Question: I am fairly new to making a GUI. I designed one for a project that I would like to have LCDs update as the data comes in from the Arduino. I am using pyqt5 to convert my Qtdesigner GUI. The trouble is I do not know how to link the incoming data to the GUI.
Currently I have a program that gathers all of the data I would like and it opens up the display that was created by Qtdesigner. In the picture I have attached the LCD that is selected is called: lcdNumber_4 in the object name.

'''
"""
SCSU DYNO GUI PROGRAM
created 10/20/2017
"""
import sys
import time
import serial
import serial.tools.list_ports
from PyQt5 import QtCore, QtGui, QtWidgets
from PyQt5.QtCore import QThread,QTimer
from PyQt5.QtWidgets import QMessageBox,QWidget
from DynoTest1 import Ui_DynoTest1
import csv
import numpy as np
import warnings
import serial
import serial.tools.list_ports
__author__ = 'Matt Munn'
class GetData(QThread):
def __init__(self):
QThread.__init__(self)
arduino_ports = [ # automatically searches for an Arduino and selects the port it's on
p.device
for p in serial.tools.list_ports.comports()
if 'Arduino' in p.description
]
if not arduino_ports:
raise IOError("No Arduino found - is it plugged in? If so, restart computer.")
if len(arduino_ports) > 1:
warnings.warn('Multiple Arduinos found - using the first')
self.ArduinoData = serial.Serial(arduino_ports[0], 9600, timeout = 1)
self.ArduinoData.close()
self.ArduinoData.open()
self.Arduino.flush()
self.Arduino.reset_input_buffer()
start_time=time.time()
Distance = 0.5 # This is how long the lever arm is in feet
def __del__(self): # part of the standard format of a QThread
self.wait()
def run(self): # also a required QThread function, the working part
while True:
while (Arduino.inWaiting()==0):
pass
try:
data = Arduino.readline()
dataarray = data.decode().rstrip().split(',')
Arduino.reset_input_buffer()
Force = round(float(dataarray[0]),3)
RPM = round(float (dataarray[1]),3)
Torque = round(Force * Distance,3)
HorsePower = round(Torque * RPM / 5252,3)
Run_Time = round(time.time()-start_time,3)
print (Force , 'Grams',"," , RPM ,'RPMs',"," ,Torque,"ft-lbs",",", HorsePower, "hp", Run_Time, "Time Elasped")
except (KeyboardInterrupt, SystemExit,IndexError,ValueError):
pass
class GUI(Ui_DynoTest1): # create GUI and functionality
def __init__(self):
self.MainWindow = QtWidgets.QWidget() # pull code from DynoTest1.py and initialize
self.setupUi(self.MainWindow)
def main(): # follow PYQT5 proper format for a GUI
app=QtWidgets.QApplication(sys.argv)
Dyno = GUI()
Dyno.MainWindow.show()
sys.exit(app.exec_())
# In[8]:
if __name__ == '__main__':
main()
'''
---
'''
# -*- coding: utf-8 -*-
# Form implementation generated from reading ui file 'dynotest1.ui'
#
# Created by: PyQt5 UI code generator 5.9
#
# WARNING! All changes made in this file will be lost!
from PyQt5 import QtCore, QtGui, QtWidgets
class Ui_DynoTest1(object):
def setupUi(self, DynoTest1):
DynoTest1.setObjectName("DynoTest1")
DynoTest1.resize(1001, 695)
self.verticalLayout_4 = QtWidgets.QVBoxLayout(DynoTest1)
self.verticalLayout_4.setObjectName("verticalLayout_4")
self.horizontalLayout_2 = QtWidgets.QHBoxLayout()
self.horizontalLayout_2.setObjectName("horizontalLayout_2")
self.horizontalLayout = QtWidgets.QHBoxLayout()
self.horizontalLayout.setObjectName("horizontalLayout")
self.verticalLayout_3 = QtWidgets.QVBoxLayout()
self.verticalLayout_3.setObjectName("verticalLayout_3")
self.gridLayout = QtWidgets.QGridLayout()
self.gridLayout.setObjectName("gridLayout")
self.pushButton_2 = QtWidgets.QPushButton(DynoTest1)
self.pushButton_2.setObjectName("pushButton_2")
self.gridLayout.addWidget(self.pushButton_2, 1, 0, 1, 1)
self.pushButton_4 = QtWidgets.QPushButton(DynoTest1)
self.pushButton_4.setObjectName("pushButton_4")
self.gridLayout.addWidget(self.pushButton_4, 1, 1, 1, 1)
self.pushButton_3 = QtWidgets.QPushButton(DynoTest1)
self.pushButton_3.setObjectName("pushButton_3")
self.gridLayout.addWidget(self.pushButton_3, 0, 1, 1, 1)
self.pushButton = QtWidgets.QPushButton(DynoTest1)
self.pushButton.setObjectName("pushButton")
self.gridLayout.addWidget(self.pushButton, 0, 0, 1, 1)
self.verticalLayout_3.addLayout(self.gridLayout)
self.label_3 = QtWidgets.QLabel(DynoTest1)
self.label_3.setObjectName("label_3")
self.verticalLayout_3.addWidget(self.label_3)
self.label_2 = QtWidgets.QLabel(DynoTest1)
self.label_2.setObjectName("label_2")
self.verticalLayout_3.addWidget(self.label_2)
self.label = QtWidgets.QLabel(DynoTest1)
self.label.setObjectName("label")
self.verticalLayout_3.addWidget(self.label)
self.horizontalLayout.addLayout(self.verticalLayout_3)
self.verticalLayout = QtWidgets.QVBoxLayout()
self.verticalLayout.setObjectName("verticalLayout")
self.label_5 = QtWidgets.QLabel(DynoTest1)
self.label_5.setObjectName("label_5")
self.verticalLayout.addWidget(self.label_5)
self.lcdNumber_4 = QtWidgets.QLCDNumber(DynoTest1)
self.lcdNumber_4.setObjectName("lcdNumber_4")
self.verticalLayout.addWidget(self.lcdNumber_4)
self.lcdNumber_5 = QtWidgets.QLCDNumber(DynoTest1)
self.lcdNumber_5.setObjectName("lcdNumber_5")
self.verticalLayout.addWidget(self.lcdNumber_5)
self.lcdNumber_6 = QtWidgets.QLCDNumber(DynoTest1)
self.lcdNumber_6.setObjectName("lcdNumber_6")
self.verticalLayout.addWidget(self.lcdNumber_6)
self.horizontalLayout.addLayout(self.verticalLayout)
self.verticalLayout_2 = QtWidgets.QVBoxLayout()
self.verticalLayout_2.setObjectName("verticalLayout_2")
self.label_6 = QtWidgets.QLabel(DynoTest1)
self.label_6.setObjectName("label_6")
self.verticalLayout_2.addWidget(self.label_6)
self.lcdNumber = QtWidgets.QLCDNumber(DynoTest1)
self.lcdNumber.setObjectName("lcdNumber")
self.verticalLayout_2.addWidget(self.lcdNumber)
self.lcdNumber_2 = QtWidgets.QLCDNumber(DynoTest1)
self.lcdNumber_2.setObjectName("lcdNumber_2")
self.verticalLayout_2.addWidget(self.lcdNumber_2)
self.lcdNumber_3 = QtWidgets.QLCDNumber(DynoTest1)
self.lcdNumber_3.setObjectName("lcdNumber_3")
self.verticalLayout_2.addWidget(self.lcdNumber_3)
self.horizontalLayout.addLayout(self.verticalLayout_2)
self.horizontalLayout_2.addLayout(self.horizontalLayout)
self.verticalLayout_5 = QtWidgets.QVBoxLayout()
self.verticalLayout_5.setObjectName("verticalLayout_5")
self.label_7 = QtWidgets.QLabel(DynoTest1)
self.label_7.setObjectName("label_7")
self.verticalLayout_5.addWidget(self.label_7)
self.lcdNumber_7 = QtWidgets.QLCDNumber(DynoTest1)
self.lcdNumber_7.setObjectName("lcdNumber_7")
self.verticalLayout_5.addWidget(self.lcdNumber_7)
self.horizontalLayout_2.addLayout(self.verticalLayout_5)
self.verticalLayout_4.addLayout(self.horizontalLayout_2)
self.graphicsView = QtWidgets.QGraphicsView(DynoTest1)
self.graphicsView.setStyleSheet("border-image: url(:/newPrefix/husky_head5.png);")
self.graphicsView.setObjectName("graphicsView")
self.verticalLayout_4.addWidget(self.graphicsView)
self.retranslateUi(DynoTest1)
QtCore.QMetaObject.connectSlotsByName(DynoTest1)
def retranslateUi(self, DynoTest1):
_translate = QtCore.QCoreApplication.translate
DynoTest1.setWindowTitle(_translate("DynoTest1", "DynoTest1"))
self.pushButton_2.setText(_translate("DynoTest1", "Pause"))
self.pushButton_4.setText(_translate("DynoTest1", "Print"))
self.pushButton_3.setText(_translate("DynoTest1", "Stop"))
self.pushButton.setText(_translate("DynoTest1", "Start"))
self.label_3.setText(_translate("DynoTest1", "<html><head/><body><p align="center"><span style=" font-size:18pt; font-weight:600;">RPMs</span></p></body></html>"))
self.label_2.setText(_translate("DynoTest1", "<html><head/><body><p align="center"><span style=" font-size:18pt; font-weight:600;">Torque (ft-lbs)</span></p></body></html>"))
self.label.setText(_translate("DynoTest1", "<html><head/><body><p align="center"><span style=" font-size:18pt; font-weight:600;">Horse Power</span></p></body></html>"))
self.label_5.setText(_translate("DynoTest1", "<html><head/><body><p align="center"><span style=" font-size:18pt; font-weight:600;">Now</span></p></body></html>"))
self.label_6.setText(_translate("DynoTest1", "<html><head/><body><p align="center"><span style=" font-size:18pt; font-weight:600;">Max</span></p></body></html>"))
self.label_7.setText(_translate("DynoTest1", "<html><head/><body><p align="center"><span style=" font-size:18pt; font-weight:600;">Run Time</span></p></body></html>"))
import Resource_rc
'''
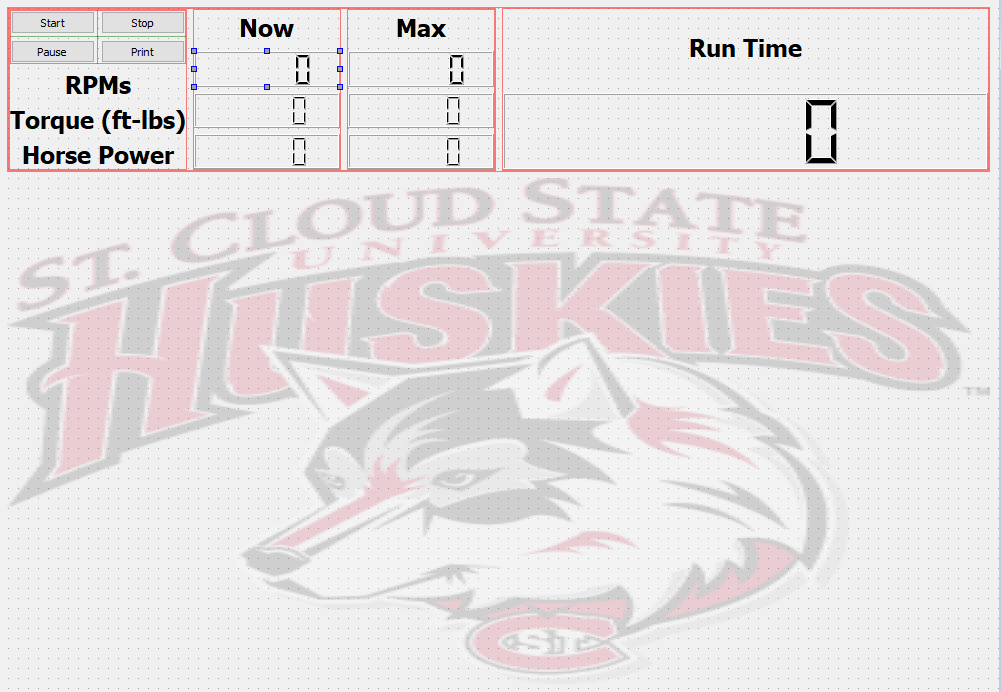
Answer: For the correct operation I have modified the name of some variables because they do not match their use. In order to send information between elements of 'PyQt' it is advisable to use signals and slots, for this you must create a signal in 'QThread' that sends the information that is required to be displayed in the GUI for this we use 'pyqtSignal()' where we indicate the types of parameters that go to send.
'''
class GetData(QThread):
dataChanged = pyqtSignal(float, float, float, float)
Distance = 0.5
def __init__(self, parent=None):
QThread.__init__(self, parent)
arduino_ports = [ # automatically searches for an Arduino and selects the port it's on
p.device
for p in serial.tools.list_ports.comports()
if 'Arduino' in p.description
]
if not arduino_ports:
raise IOError("No Arduino found - is it plugged in? If so, restart computer.")
if len(arduino_ports) > 1:
warnings.warn('Multiple Arduinos found - using the first')
self.Arduino = serial.Serial(arduino_ports[0], 9600, timeout=1)
def __del__(self): # part of the standard format of a QThread
self.wait()
def run(self): # also a required QThread function, the working part
self.Arduino.close()
self.Arduino.open()
self.Arduino.flush()
self.Arduino.reset_input_buffer()
start_time = time.time()
while True:
while self.Arduino.inWaiting() == 0:
pass
try:
data = self.Arduino.readline()
dataarray = data.decode().rstrip().split(',')
self.Arduino.reset_input_buffer()
Force = round(float(dataarray[0]), 3)
RPM = round(float(dataarray[1]), 3)
Torque = round(Force * GetData.Distance, 3)
HorsePower = round(Torque * RPM / 5252, 3)
Run_Time = round(time.time() - start_time, 3)
print(Force, 'Grams', ",", RPM, 'RPMs', ",", Torque, "ft-lbs", ",", HorsePower, "hp", Run_Time,
"Time Elasped")
self.dataChanged.emit(RPM, Torque, HorsePower, Run_Time)
except (KeyboardInterrupt, SystemExit, IndexError, ValueError):
pass
'''
Qt Designer provides a design, does not provide a widget, for that it is best to create a class inherit from a widget and use the design, create an instance of QThread and connect the dataChanged signal to some slot, and in that slot is where we place the values in the QLCDNumber.
'''
class GUI(QWidget, Ui_DynoTest1):
def __init__(self, parent=None):
QWidget.__init__(self, parent)
self.setupUi(self)
self.thread = GetData(self)
self.thread.dataChanged.connect(self.onDataChanged)
self.thread.start()
def onDataChanged(self, RPM, Torque, HorsePower, Run_Time):
self.lcdNumber_4.display(RPM)
self.lcdNumber_5.display(Torque)
self.lcdNumber_6.display(HorsePower)
self.lcdNumber_7.display(Run_Time)
if __name__ == '__main__':
import sys
app = QApplication(sys.argv)
Dyno = GUI()
Dyno.show()
sys.exit(app.exec_())
'''